Question: I have created a scatter plot, similar to this scatter plot of .

The plot is generated as follows (the dimension of the z_mean is '(?,2)'):
'''
plt.scatter(z_mean[:, 0], z_mean[:, 1], c=y_test)
'''
Now, I'd like to plot the mean of all the plots belonging to the same class.
For example, if I have plotted the 10000 test samples of 10 classes, I'd like to plot the mean of all those plots belonging to the same class. So, just plot the 10 dots where each dot indicates one class (from 0 to 9).
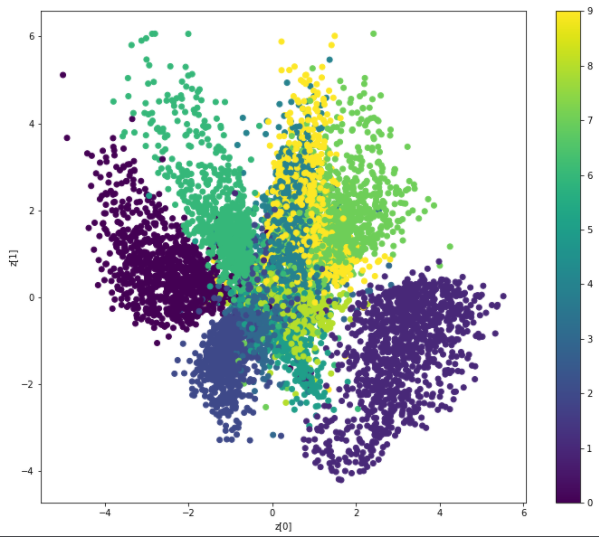
Answer: You can calculate the means per y-value and store them into an array.
The following code first creates some random test data, shows a scatter plot with some transparency, calculates the means per group and then shows those means with a large dot. It also uses 'tab10' as colormap, which has more distinct colors than the default 'viridis'.
'''
import numpy as np
import matplotlib.pyplot as plt
N = 100
M = 10
z_mean = np.random.normal(np.tile(np.random.uniform(1, 10, 2 * M), N)).reshape(-1, 2)
y_test = np.tile(np.arange(M), N)
plt.scatter(z_mean[:, 0], z_mean[:, 1], c=y_test, cmap='tab10', alpha=.3)
ys = np.unique(y_test)
means = np.array([np.mean(z_mean[y_test == y, :], axis=0) for y in ys])
plt.scatter(means[:, 0], means[:, 1], c=ys, s=200, edgecolors='black', cmap='tab10')
plt.colorbar()
plt.show()
'''
<URL>